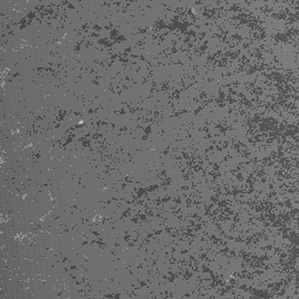
Label: frost